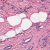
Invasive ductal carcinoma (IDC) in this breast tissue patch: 1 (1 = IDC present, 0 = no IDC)